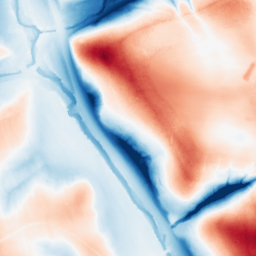
Category: trend_removal
Decomposition family: local_polynomial
Decomposition parameters: window_size: 101
degree: 2
Upsampling method: bicubic
Upsampling parameters: scale: 8
Upsampling scale: 8